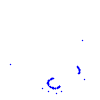
Particle: proton